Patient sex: F
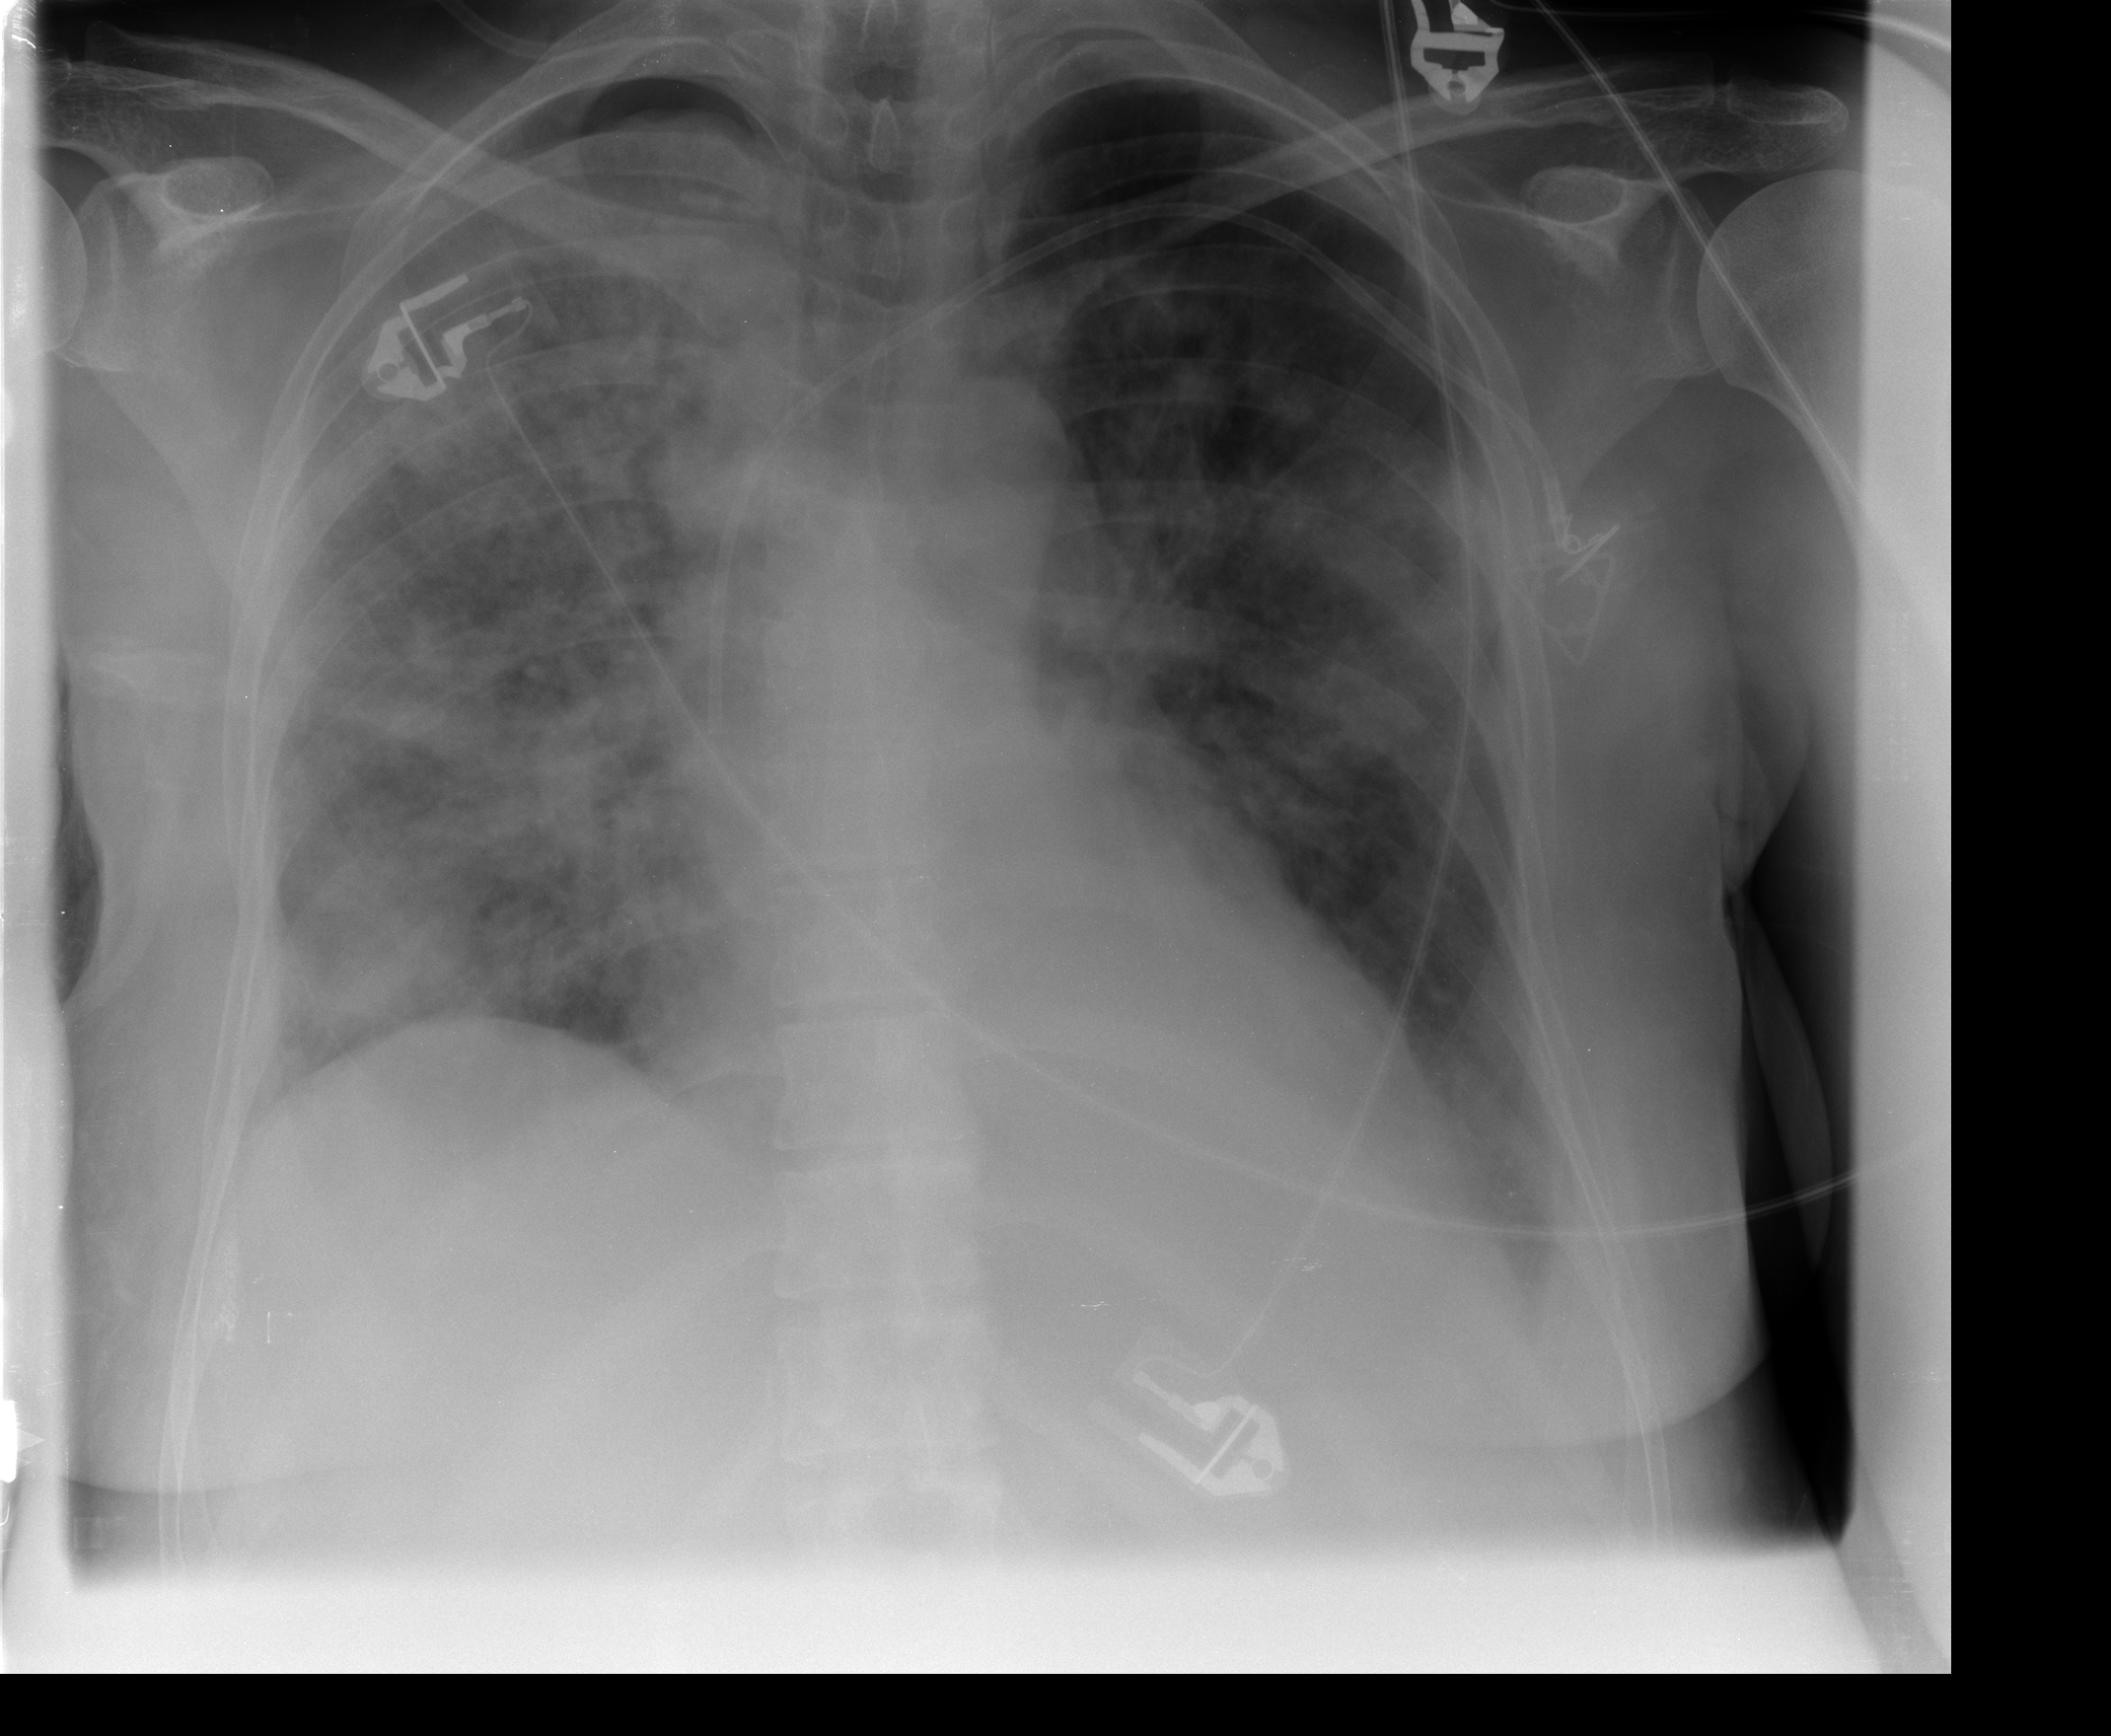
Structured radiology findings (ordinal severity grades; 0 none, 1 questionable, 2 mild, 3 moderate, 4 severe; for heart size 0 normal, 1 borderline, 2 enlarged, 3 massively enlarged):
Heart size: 2
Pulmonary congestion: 3
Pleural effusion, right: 1
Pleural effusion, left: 1
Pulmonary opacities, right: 4
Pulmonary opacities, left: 4
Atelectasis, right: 3
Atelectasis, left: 3